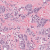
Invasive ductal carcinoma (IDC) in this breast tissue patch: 1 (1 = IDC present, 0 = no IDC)